Aerial crown-view tile of a tropical tree (Barro Colorado Island, Panama), acquired 20241014:
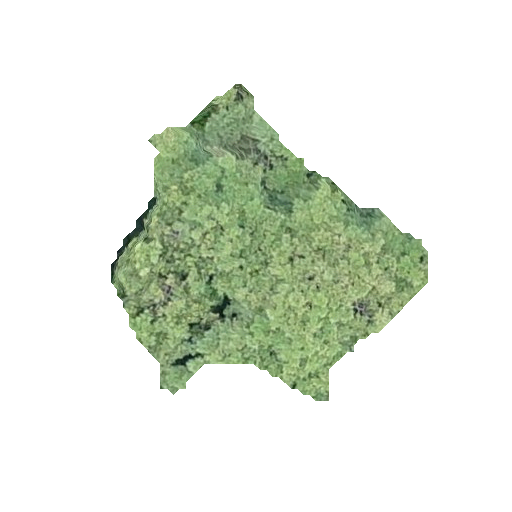
Species: Tabebuia rosea
GBIF accepted scientific name: Tabebuia rosea
Crown area: 90.455 m²